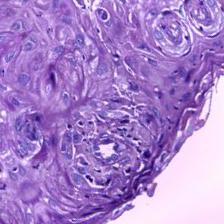
Diagnosis: Normal